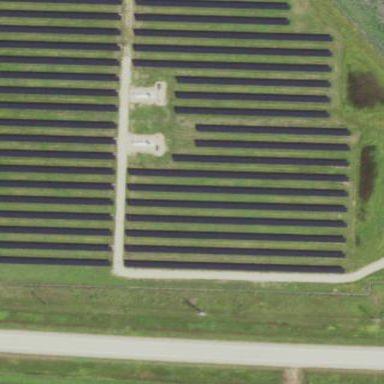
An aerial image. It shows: Solar power plant utilizing photovoltaic technology to generate electricity.